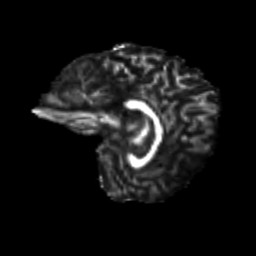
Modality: FA
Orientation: sagittal
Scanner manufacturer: siemens
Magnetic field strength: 3 T
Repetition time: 9.2 s
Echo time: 0.084 s